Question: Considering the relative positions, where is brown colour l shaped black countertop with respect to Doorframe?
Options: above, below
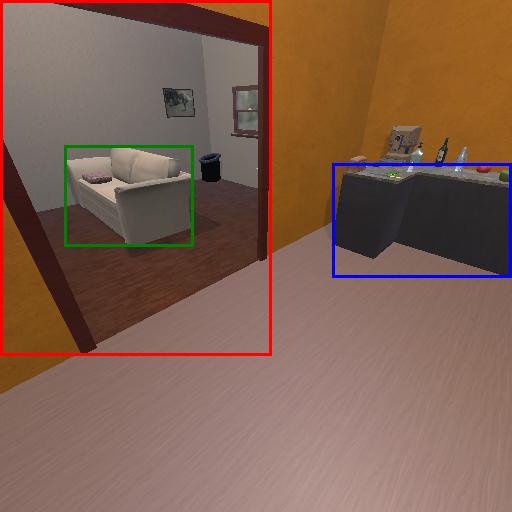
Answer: above